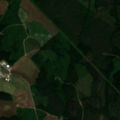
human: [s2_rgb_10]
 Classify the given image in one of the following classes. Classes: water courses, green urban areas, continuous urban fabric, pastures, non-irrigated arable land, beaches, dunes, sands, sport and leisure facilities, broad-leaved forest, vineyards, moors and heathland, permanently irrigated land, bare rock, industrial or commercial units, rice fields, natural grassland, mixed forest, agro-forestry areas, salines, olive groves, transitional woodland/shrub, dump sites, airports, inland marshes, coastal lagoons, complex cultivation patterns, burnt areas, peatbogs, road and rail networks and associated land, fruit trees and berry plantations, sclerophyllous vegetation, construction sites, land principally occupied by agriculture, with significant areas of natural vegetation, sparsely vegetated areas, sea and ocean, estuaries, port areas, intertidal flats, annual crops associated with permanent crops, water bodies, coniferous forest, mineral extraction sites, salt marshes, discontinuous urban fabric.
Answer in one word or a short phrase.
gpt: non-irrigated arable land, land principally occupied by agriculture, with significant areas of natural vegetation, mixed forest, transitional woodland/shrub